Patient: sex F, age 31
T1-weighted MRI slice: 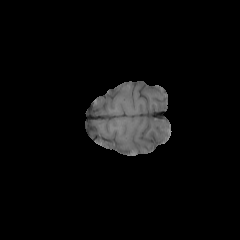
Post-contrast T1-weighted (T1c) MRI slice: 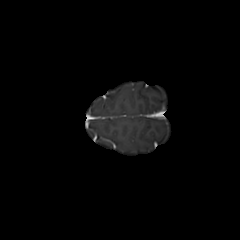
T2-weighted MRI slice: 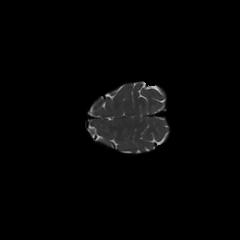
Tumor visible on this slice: no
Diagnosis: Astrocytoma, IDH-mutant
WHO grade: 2